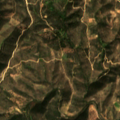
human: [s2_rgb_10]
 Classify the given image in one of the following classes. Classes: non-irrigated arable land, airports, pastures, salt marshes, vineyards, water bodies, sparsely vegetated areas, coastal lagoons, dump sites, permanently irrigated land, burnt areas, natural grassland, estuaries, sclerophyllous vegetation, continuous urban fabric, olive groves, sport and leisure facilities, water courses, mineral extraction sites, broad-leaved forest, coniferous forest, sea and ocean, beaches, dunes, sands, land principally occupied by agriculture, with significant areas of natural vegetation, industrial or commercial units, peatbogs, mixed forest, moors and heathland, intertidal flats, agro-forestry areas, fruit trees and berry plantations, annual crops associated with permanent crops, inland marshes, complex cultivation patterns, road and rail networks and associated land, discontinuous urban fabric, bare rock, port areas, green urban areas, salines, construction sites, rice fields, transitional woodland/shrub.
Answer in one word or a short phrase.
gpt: land principally occupied by agriculture, with significant areas of natural vegetation, broad-leaved forest, sclerophyllous vegetation